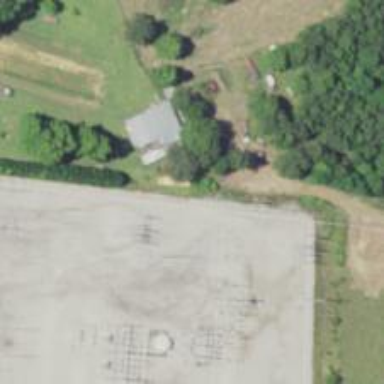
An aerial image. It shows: Power pole.